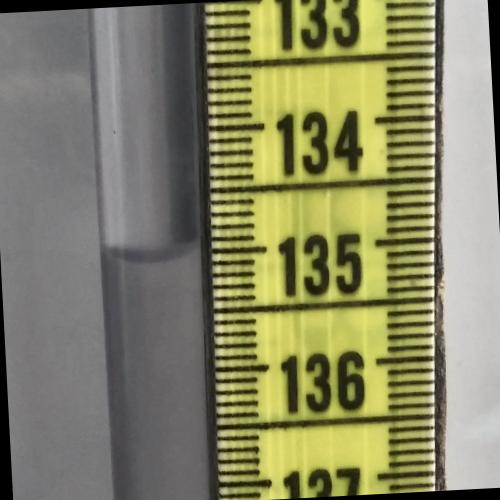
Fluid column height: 135.0 cm